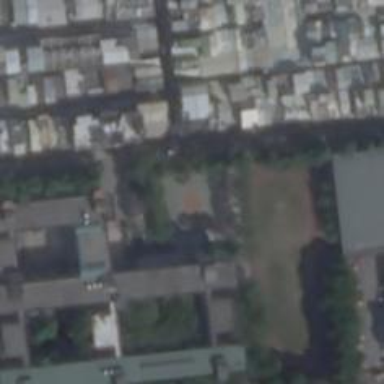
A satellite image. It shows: School.